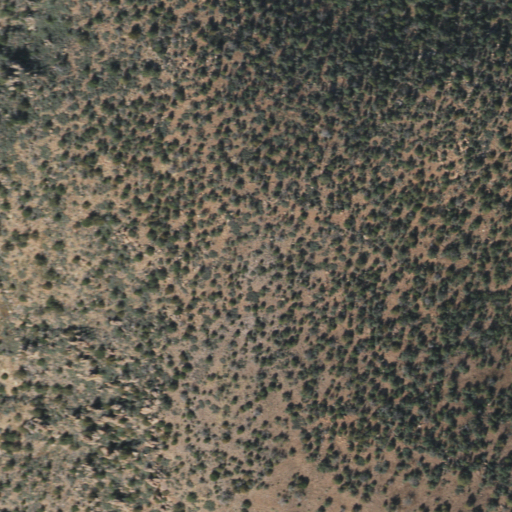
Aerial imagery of mountain in Arizona named Panther Mountain containing shrub and evergreen forest